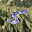
Label: 5